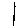
Label: line